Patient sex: M
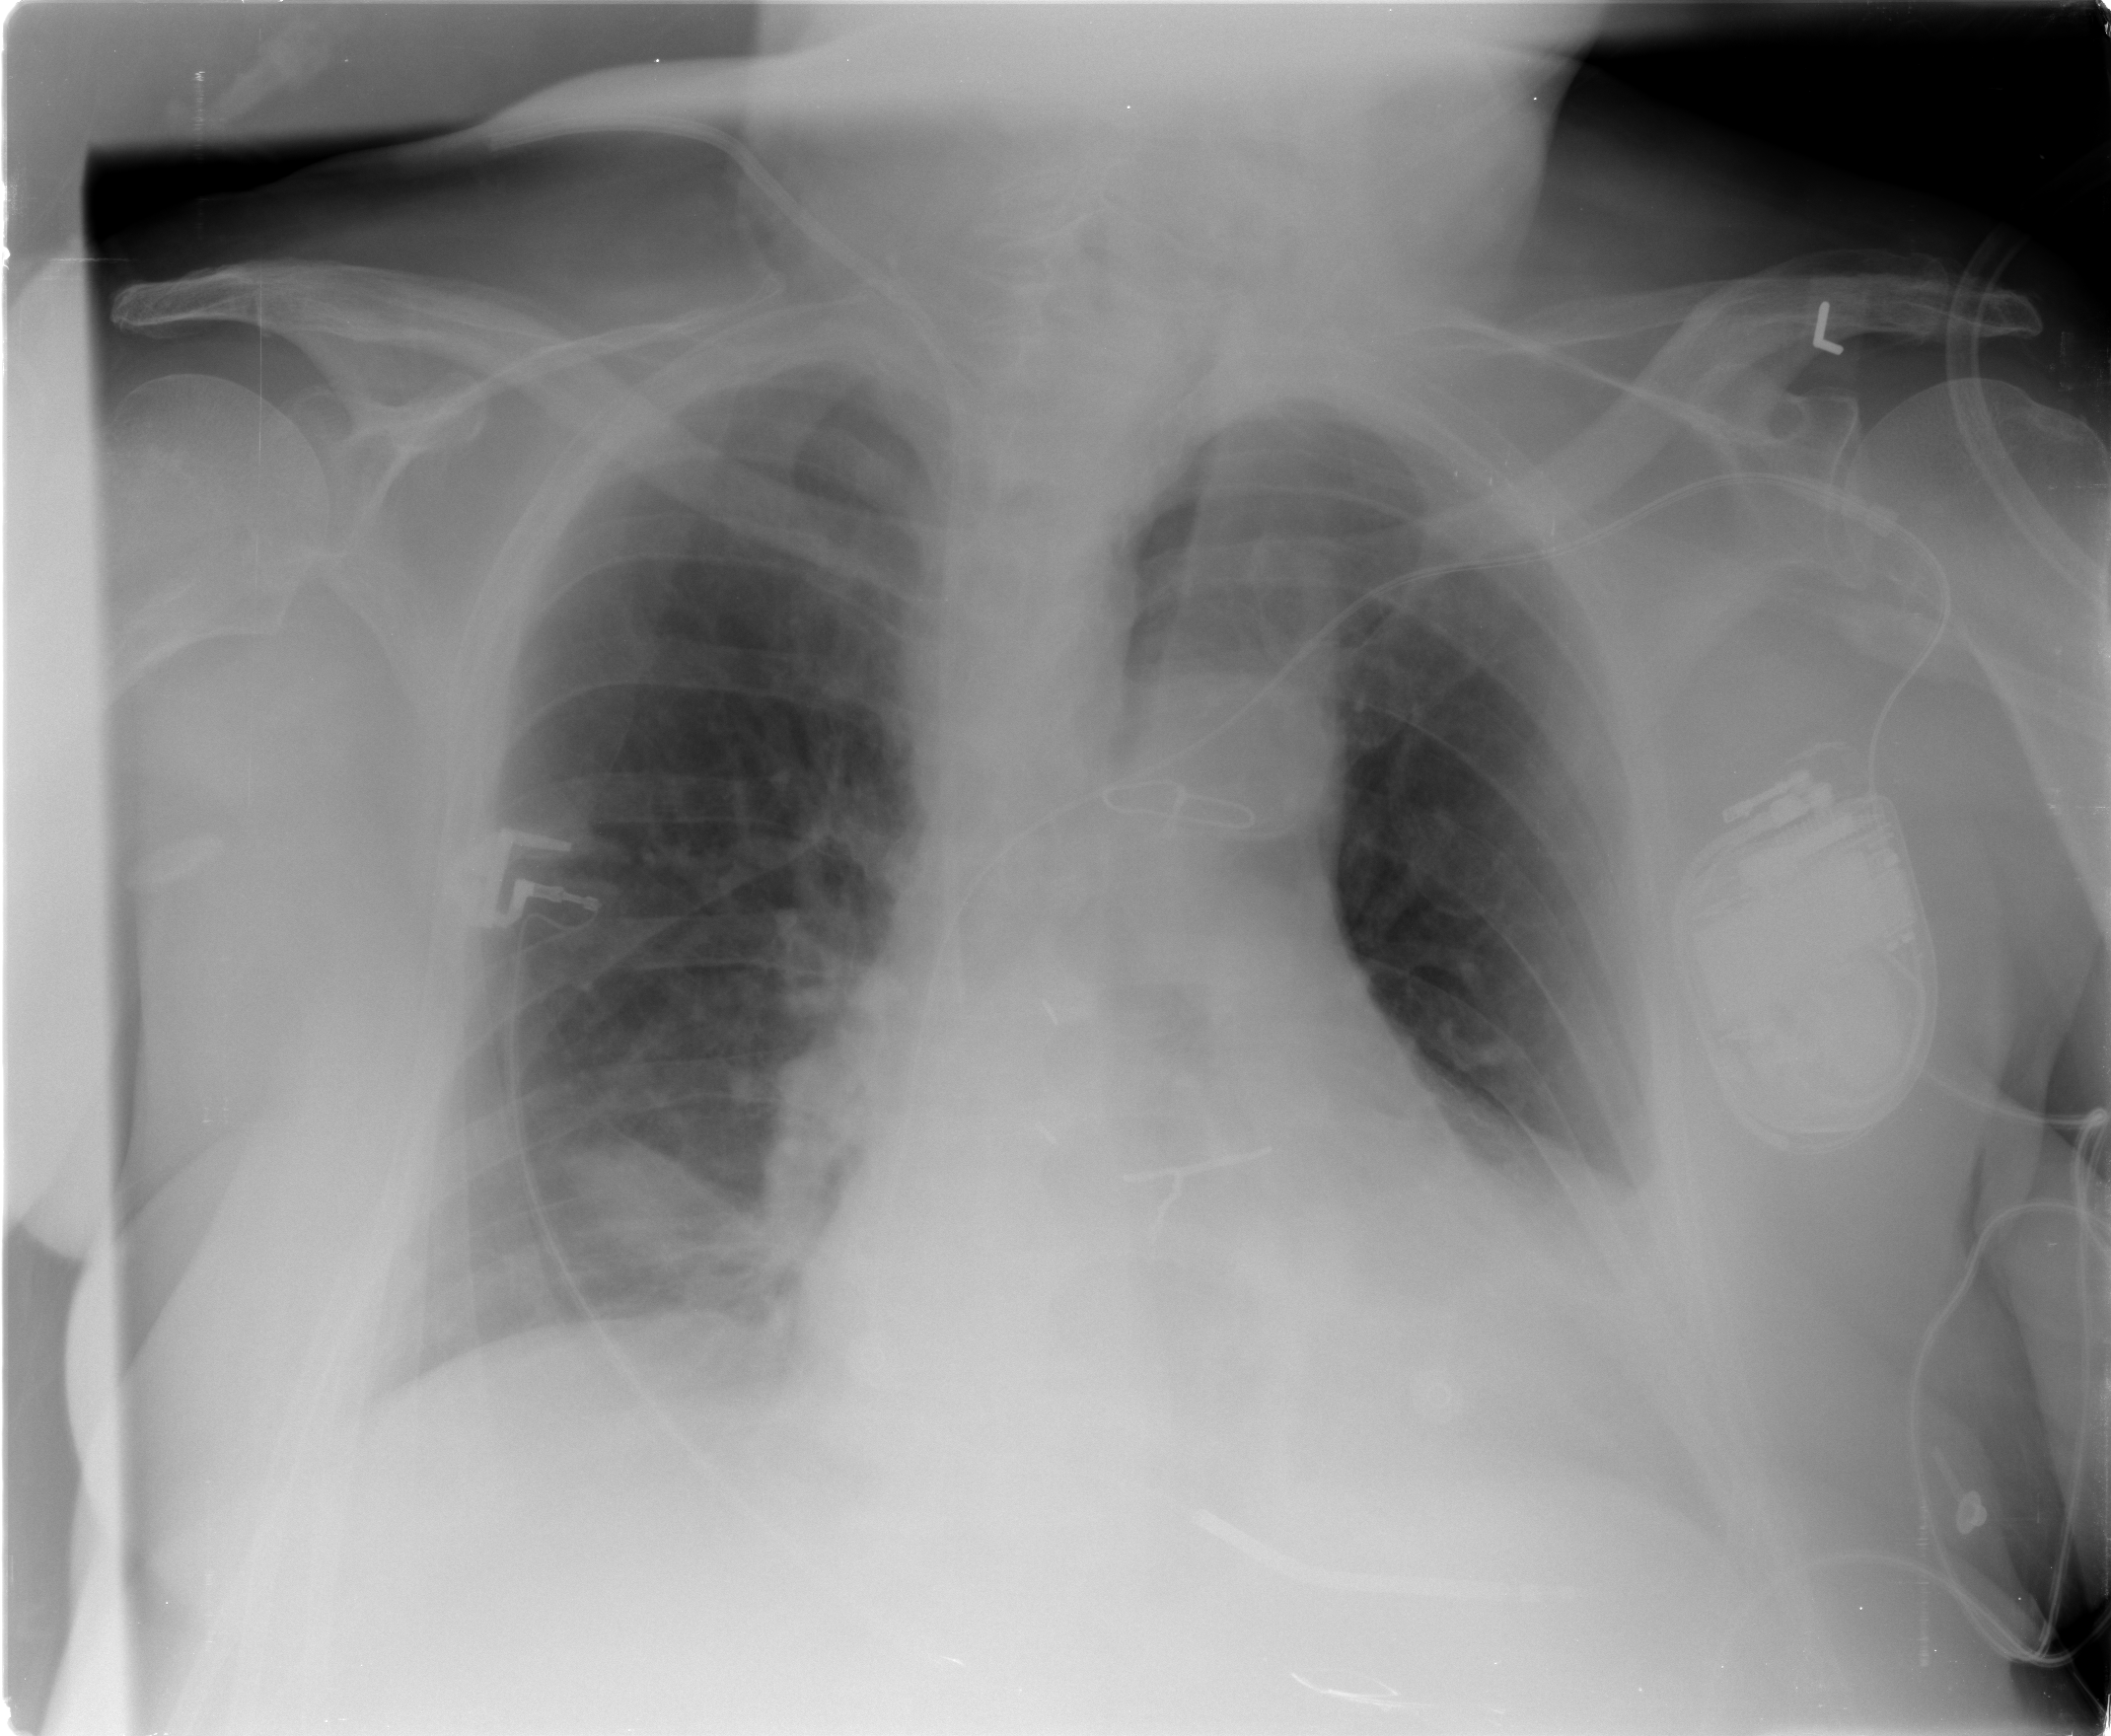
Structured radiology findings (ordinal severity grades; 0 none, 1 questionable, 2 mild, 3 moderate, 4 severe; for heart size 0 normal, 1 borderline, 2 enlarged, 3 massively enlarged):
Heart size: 2
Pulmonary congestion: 0
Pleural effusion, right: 0
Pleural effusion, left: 2
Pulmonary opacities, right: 0
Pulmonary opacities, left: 0
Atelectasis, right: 2
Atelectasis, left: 2